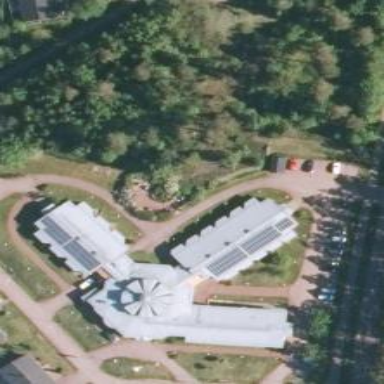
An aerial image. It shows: Clinic building.